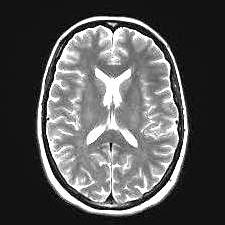
Label: notumor